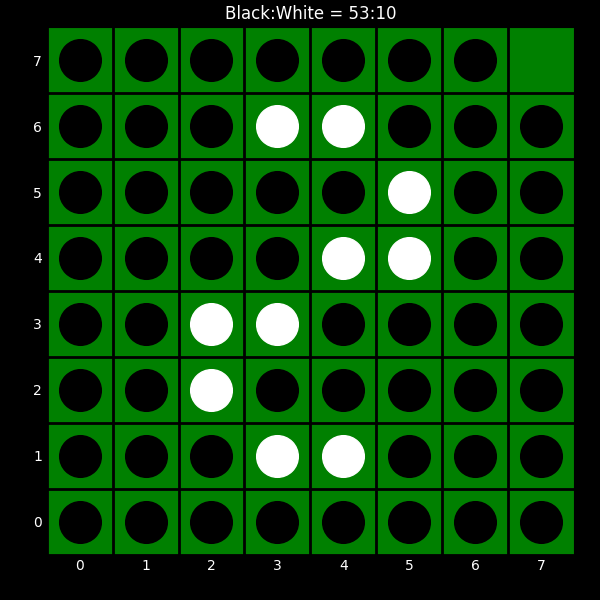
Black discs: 53
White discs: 10